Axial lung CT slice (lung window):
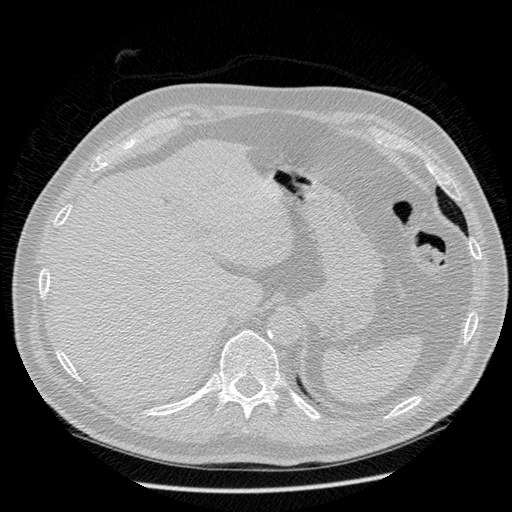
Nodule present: no